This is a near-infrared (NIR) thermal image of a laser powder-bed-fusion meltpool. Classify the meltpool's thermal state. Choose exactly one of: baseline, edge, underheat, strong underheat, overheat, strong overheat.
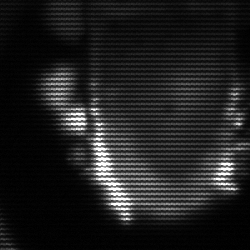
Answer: baseline